Question: Count the number of objects in the diagram.
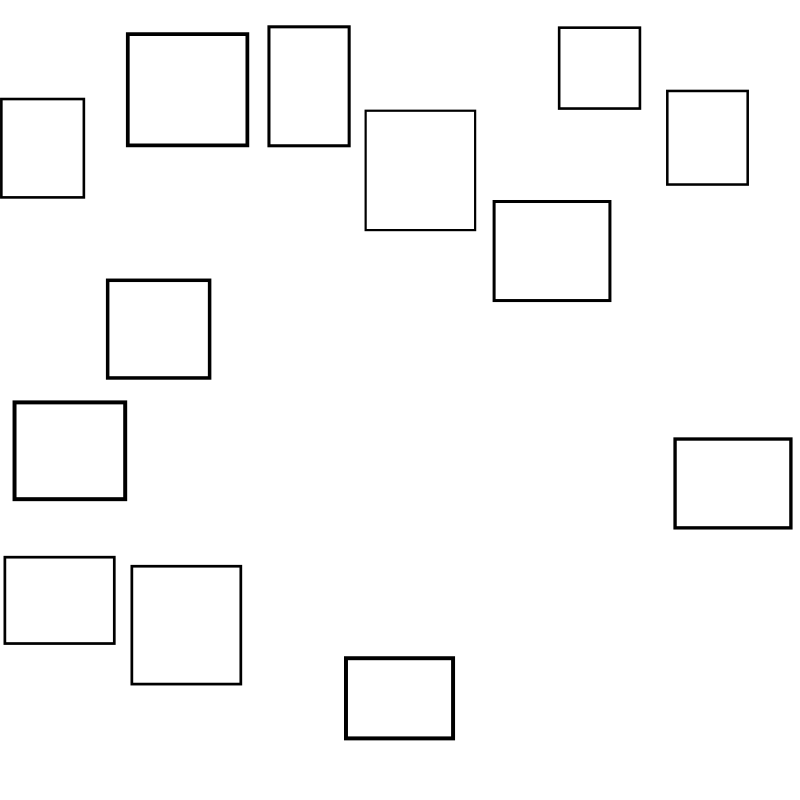
Answer: 13